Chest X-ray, PA view. Patient: 65 years old, sex M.
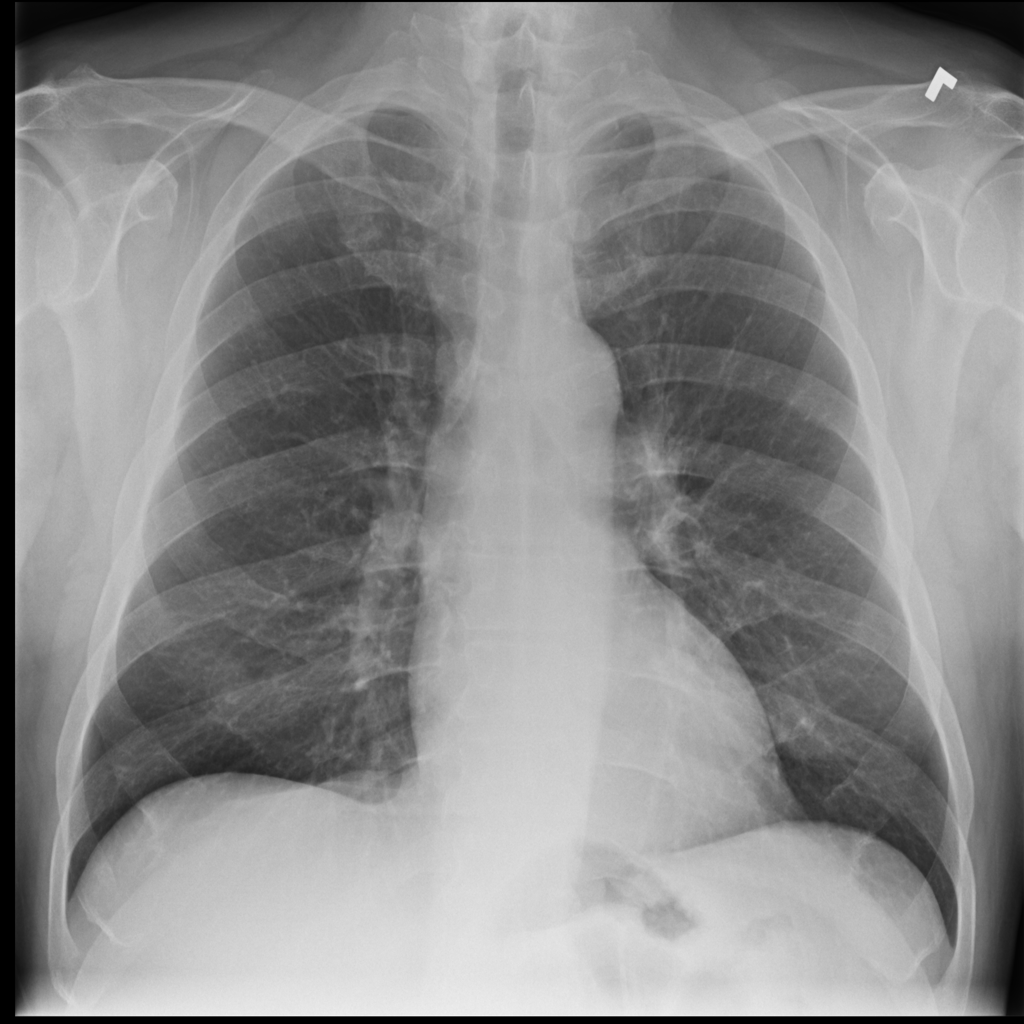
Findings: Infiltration